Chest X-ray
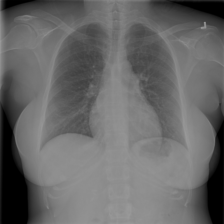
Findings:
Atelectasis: negative
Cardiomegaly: negative
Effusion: negative
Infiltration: negative
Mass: negative
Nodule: negative
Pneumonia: negative
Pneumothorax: negative
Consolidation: negative
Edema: negative
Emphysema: negative
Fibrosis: negative
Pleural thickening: negative
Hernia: negative